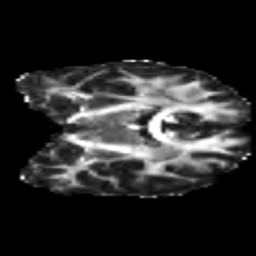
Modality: FA
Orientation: coronal
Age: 25
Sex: male
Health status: healthy
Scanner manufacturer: philips
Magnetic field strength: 3 T
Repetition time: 4.366 s
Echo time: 0.09797 s